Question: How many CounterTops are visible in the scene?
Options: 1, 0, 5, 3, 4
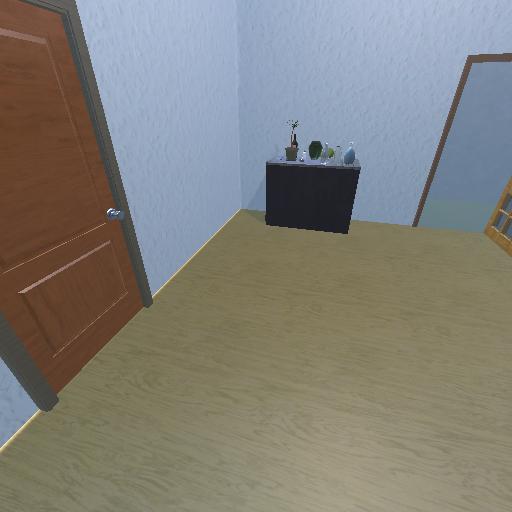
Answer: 1